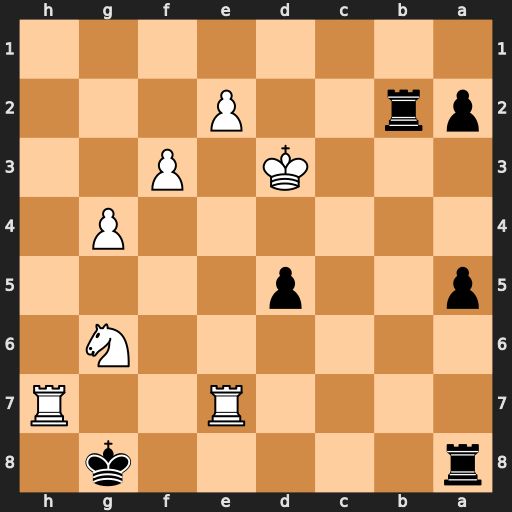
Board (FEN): r5k1/4R2R/6N1/p2p4/6P1/3K1P2/pr2P3/8
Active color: b
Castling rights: -
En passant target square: -
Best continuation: Rb3+ Kc2 a1=Q